Aerial crown-view tile of a tropical tree (Barro Colorado Island, Panama), acquired 20241112:
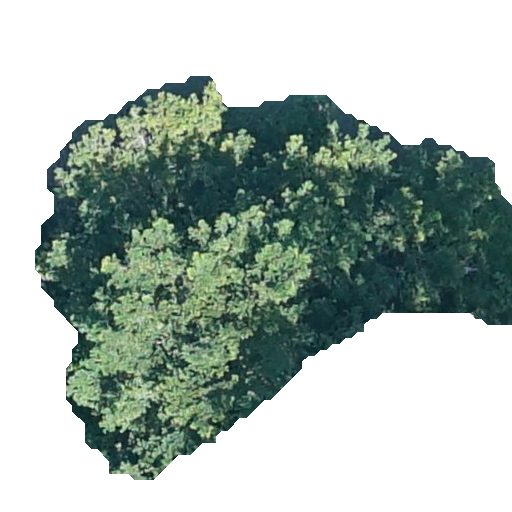
Species: Terminalia oblonga
GBIF accepted scientific name: Terminalia oblonga
Crown area: 192.183 m²